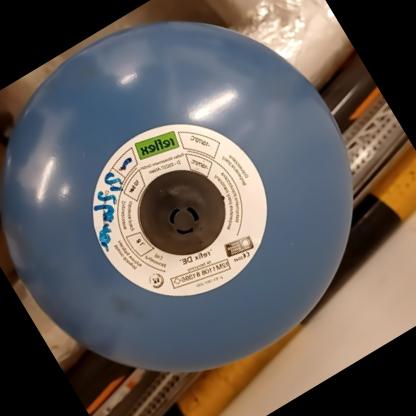
Klasa: tabliczka-znamionowa